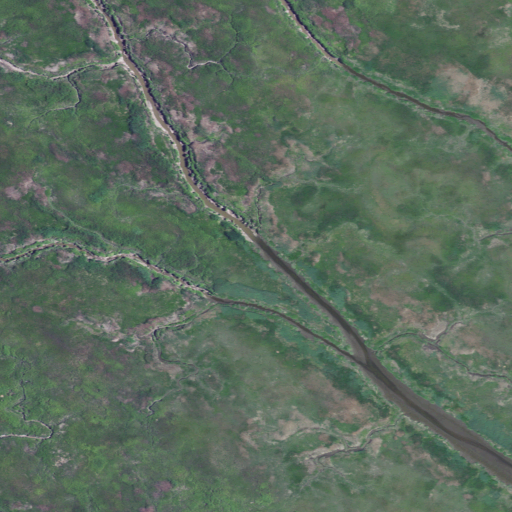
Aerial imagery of cape in Delaware named Tadpole Neck containing only herbaceous wetlands